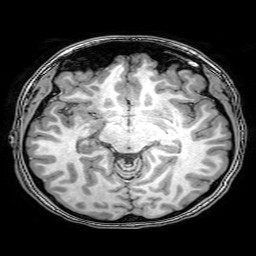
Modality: T1w
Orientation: coronal
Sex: female
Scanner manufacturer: philips
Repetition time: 0.008137 s
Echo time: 0.00372 s